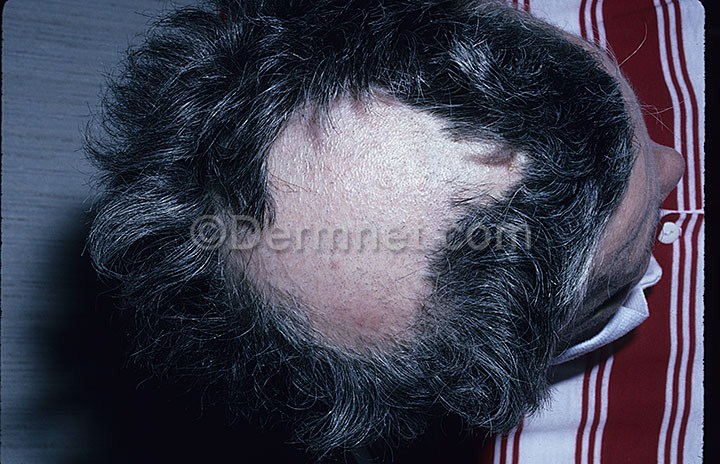
Disease: Hair Loss Photos Alopecia and other Hair Diseases